Field crop: tomato
Growth stage: 1
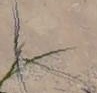
Species: cyperus